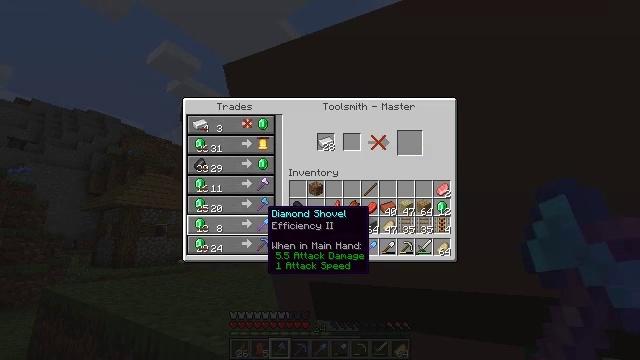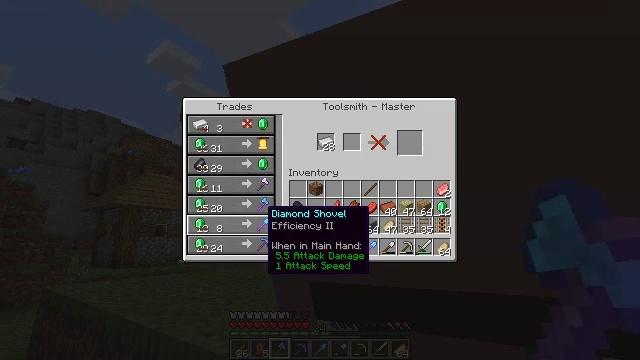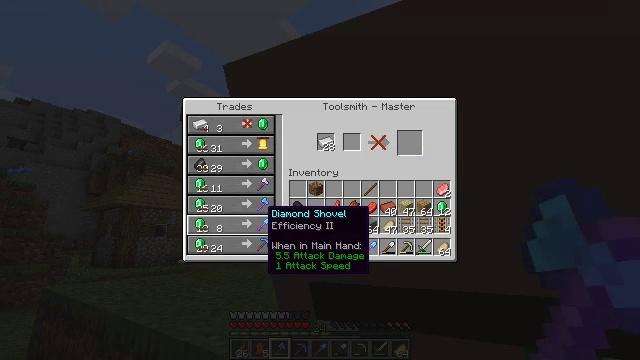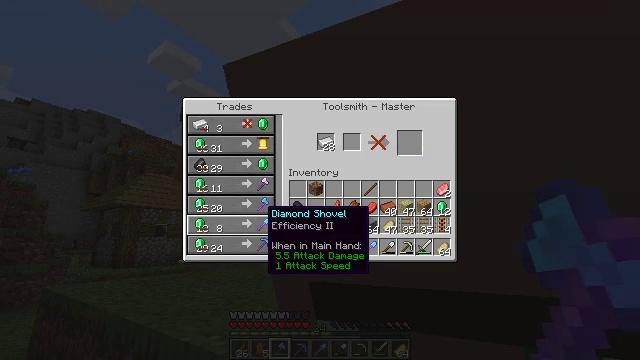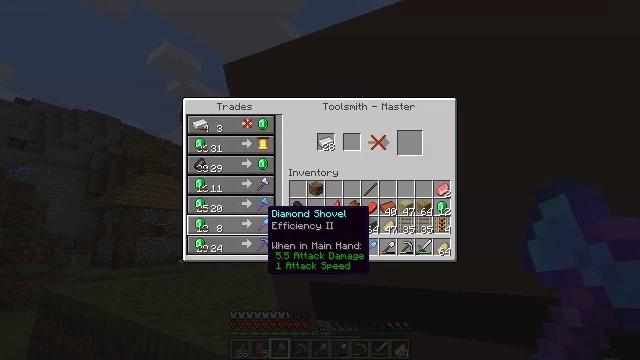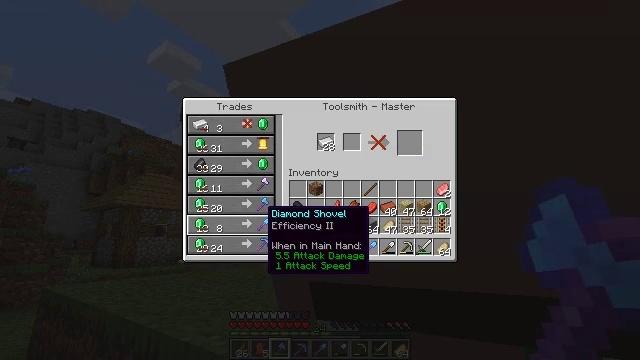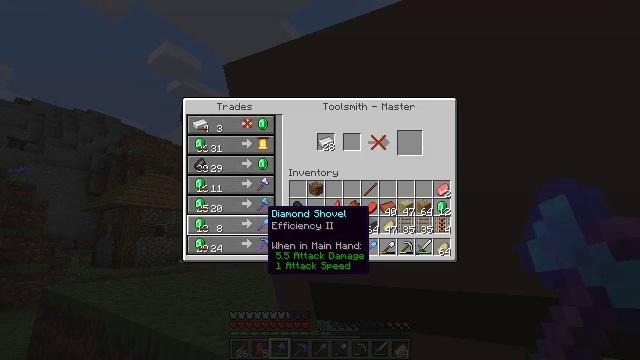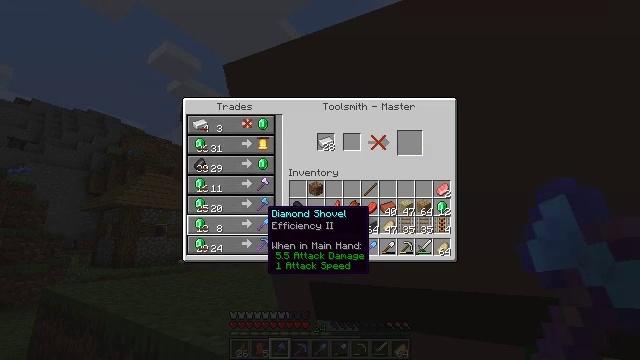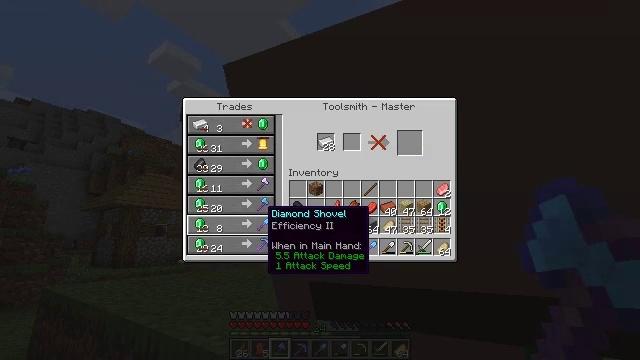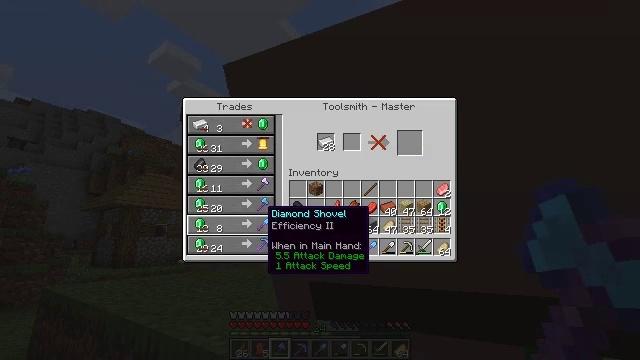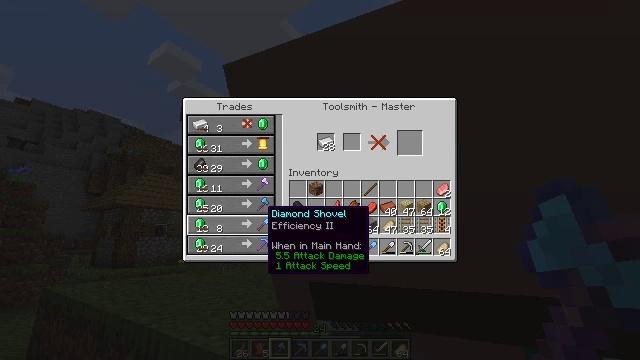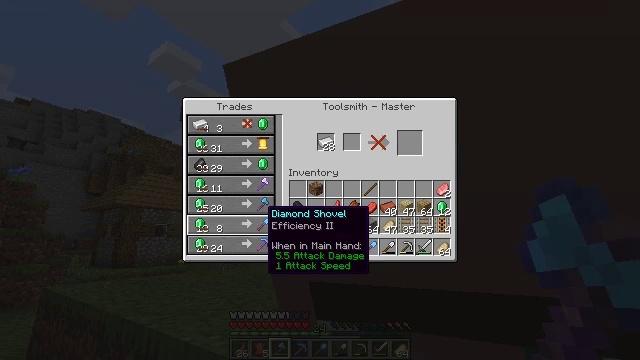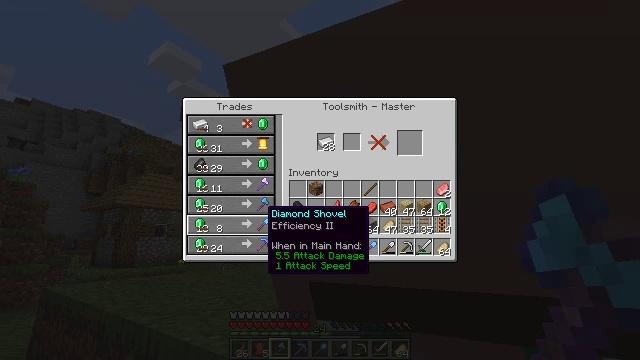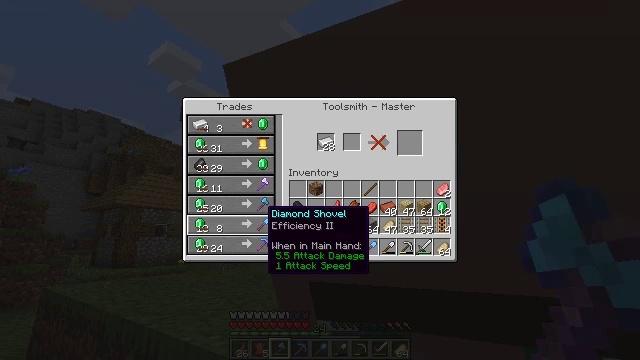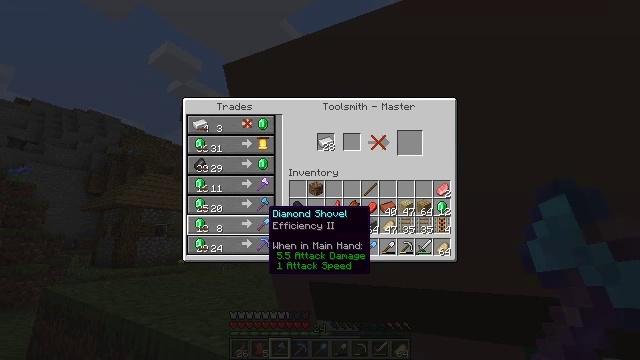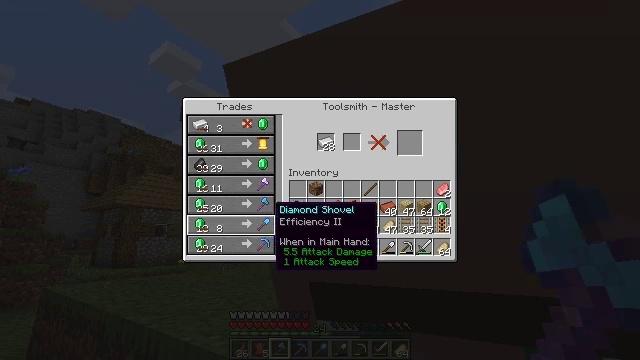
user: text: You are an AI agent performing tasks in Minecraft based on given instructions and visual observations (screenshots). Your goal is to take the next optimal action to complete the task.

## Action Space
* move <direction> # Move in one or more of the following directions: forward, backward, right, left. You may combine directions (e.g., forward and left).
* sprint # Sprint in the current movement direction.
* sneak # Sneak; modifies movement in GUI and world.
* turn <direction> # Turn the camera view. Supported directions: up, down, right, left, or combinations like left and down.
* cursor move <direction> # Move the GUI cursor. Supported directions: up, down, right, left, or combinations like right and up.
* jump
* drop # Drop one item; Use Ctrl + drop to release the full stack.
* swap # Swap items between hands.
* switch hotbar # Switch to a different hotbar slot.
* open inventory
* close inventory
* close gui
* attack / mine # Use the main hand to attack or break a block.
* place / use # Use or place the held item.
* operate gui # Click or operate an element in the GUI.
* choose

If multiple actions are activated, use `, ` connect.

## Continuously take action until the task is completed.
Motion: motion action
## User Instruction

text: Turn clay into a brick by smelting it.
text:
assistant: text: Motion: no_op
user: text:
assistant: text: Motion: no_op
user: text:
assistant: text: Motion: no_op
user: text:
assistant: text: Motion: no_op
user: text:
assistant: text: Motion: no_op
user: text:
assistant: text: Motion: no_op
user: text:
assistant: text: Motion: no_op
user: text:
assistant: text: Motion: no_op
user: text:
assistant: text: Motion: no_op
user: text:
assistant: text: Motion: no_op
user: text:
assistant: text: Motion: no_op
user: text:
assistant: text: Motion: no_op
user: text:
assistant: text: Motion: no_op
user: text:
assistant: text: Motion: no_op
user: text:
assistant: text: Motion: no_op
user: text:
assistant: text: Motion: cursor move right and up
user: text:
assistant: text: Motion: cursor move right and up
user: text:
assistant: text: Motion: cursor move right and up
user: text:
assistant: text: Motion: cursor move right
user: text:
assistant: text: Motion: cursor move right and up
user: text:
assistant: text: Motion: no_op
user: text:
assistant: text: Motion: no_op
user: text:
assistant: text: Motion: no_op
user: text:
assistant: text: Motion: no_op
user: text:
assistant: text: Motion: no_op
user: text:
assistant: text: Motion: cursor move right
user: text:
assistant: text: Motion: cursor move right and up
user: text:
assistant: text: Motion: no_op
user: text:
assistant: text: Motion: no_op
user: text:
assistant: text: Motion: operate gui